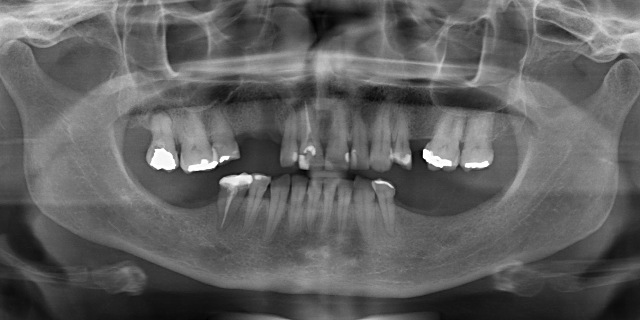
adult